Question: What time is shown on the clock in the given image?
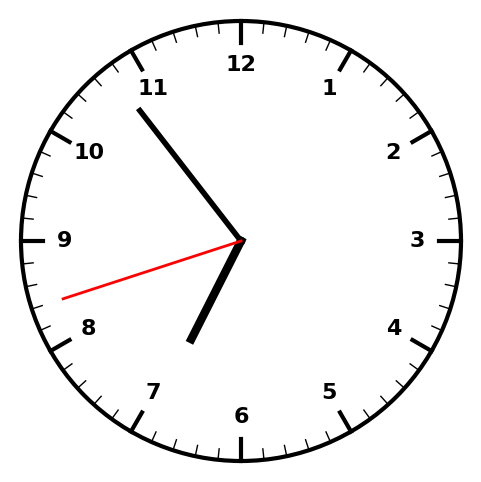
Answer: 06:53:42